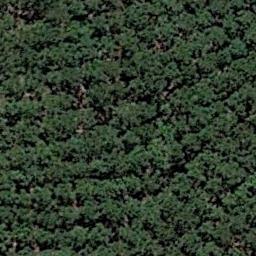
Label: forest